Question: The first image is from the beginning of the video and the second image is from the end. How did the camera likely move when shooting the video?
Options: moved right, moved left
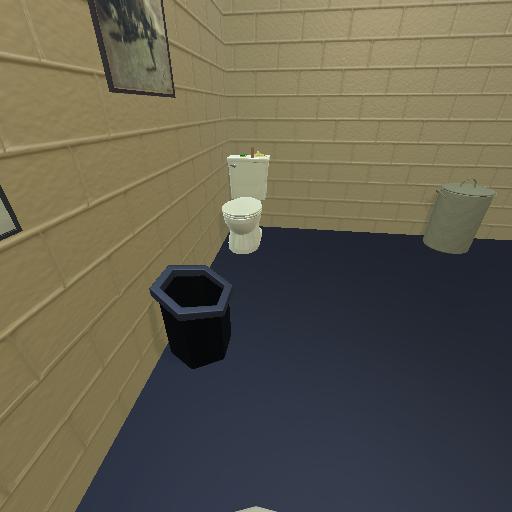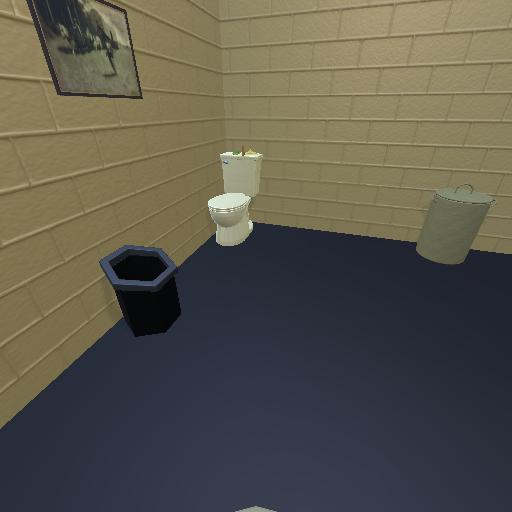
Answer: moved right